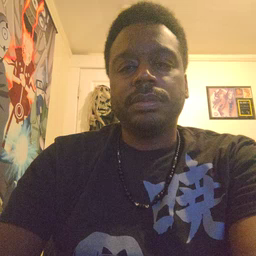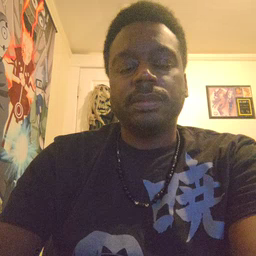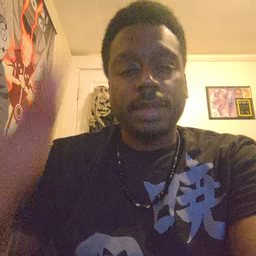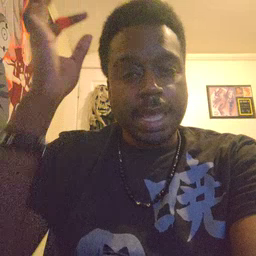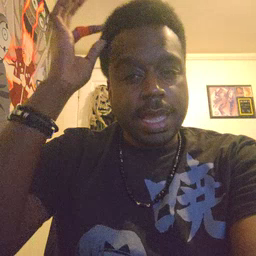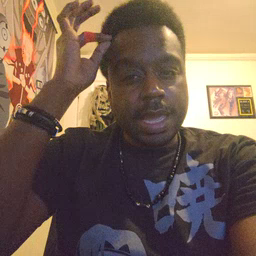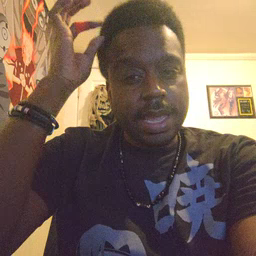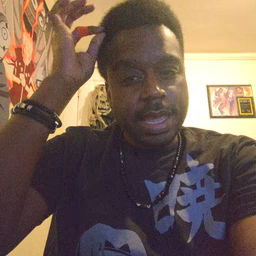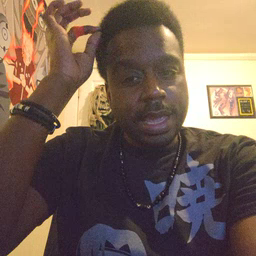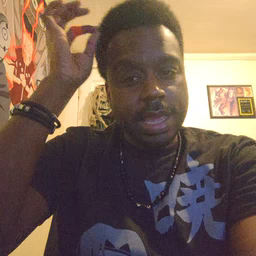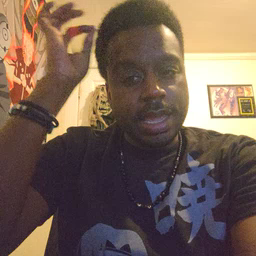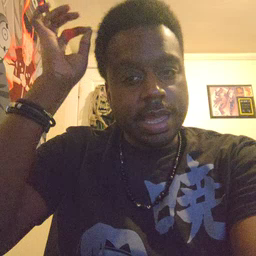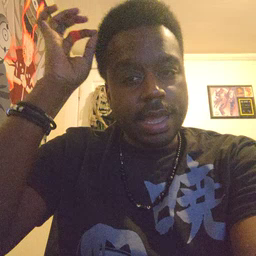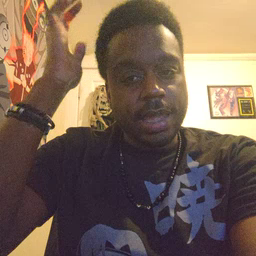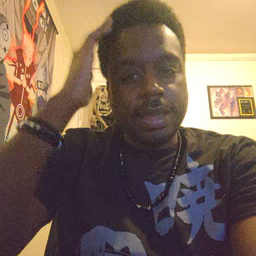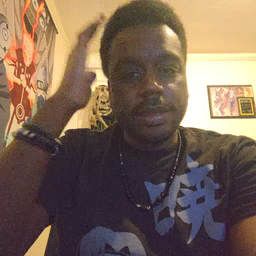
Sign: hair